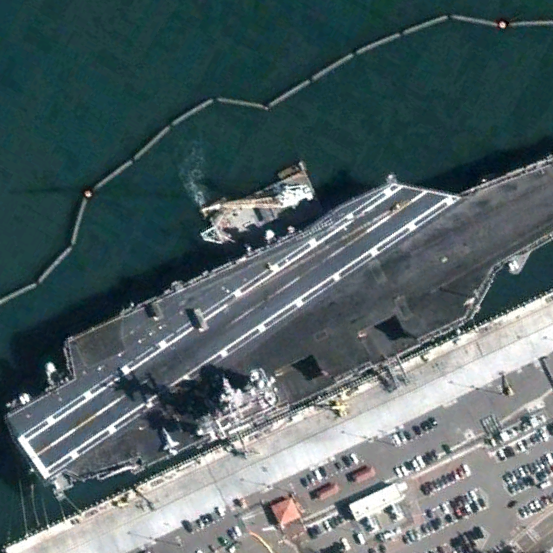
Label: aircraft_carrier